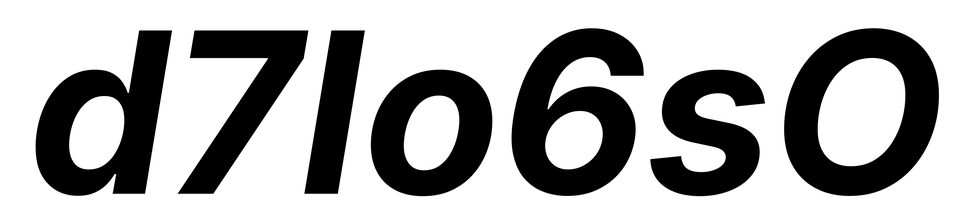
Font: Inter-Italic_Bold_Italic